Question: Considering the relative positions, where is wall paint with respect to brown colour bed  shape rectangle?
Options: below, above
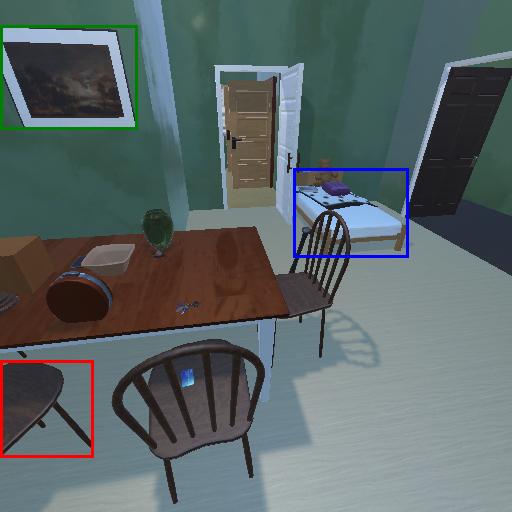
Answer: below